Field crop: tomato
Growth stage: 2
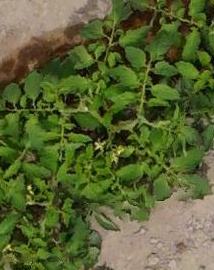
Species: tomato